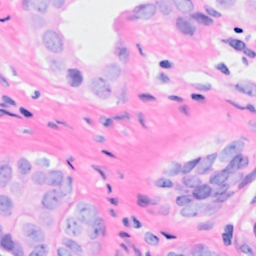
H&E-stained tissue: Breast